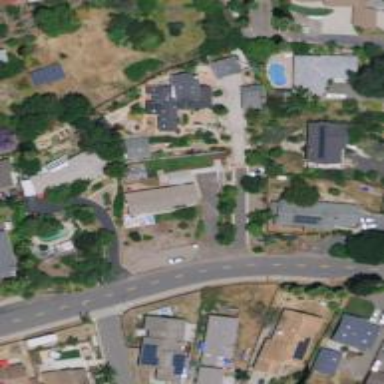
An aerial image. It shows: Driveway.